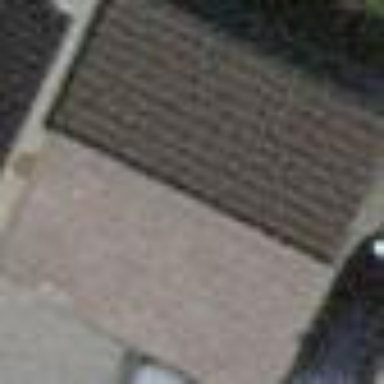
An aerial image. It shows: View of roof of building.